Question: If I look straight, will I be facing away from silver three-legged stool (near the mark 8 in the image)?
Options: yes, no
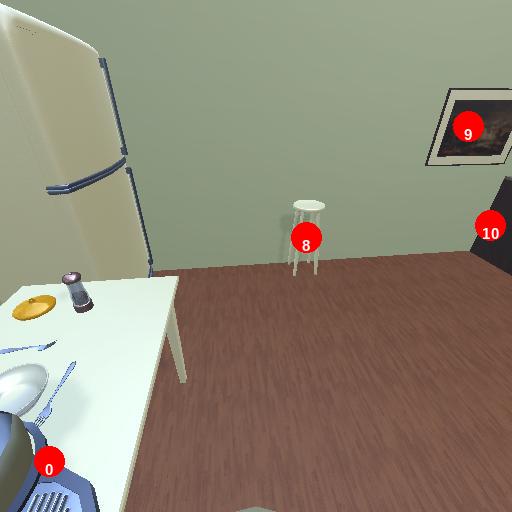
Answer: yes